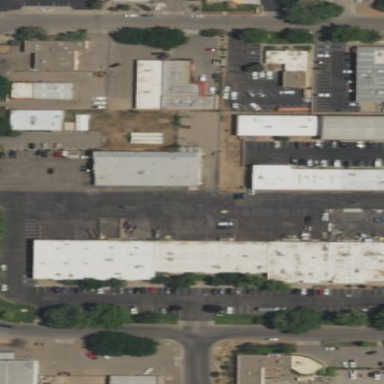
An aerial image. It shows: Commercial area.